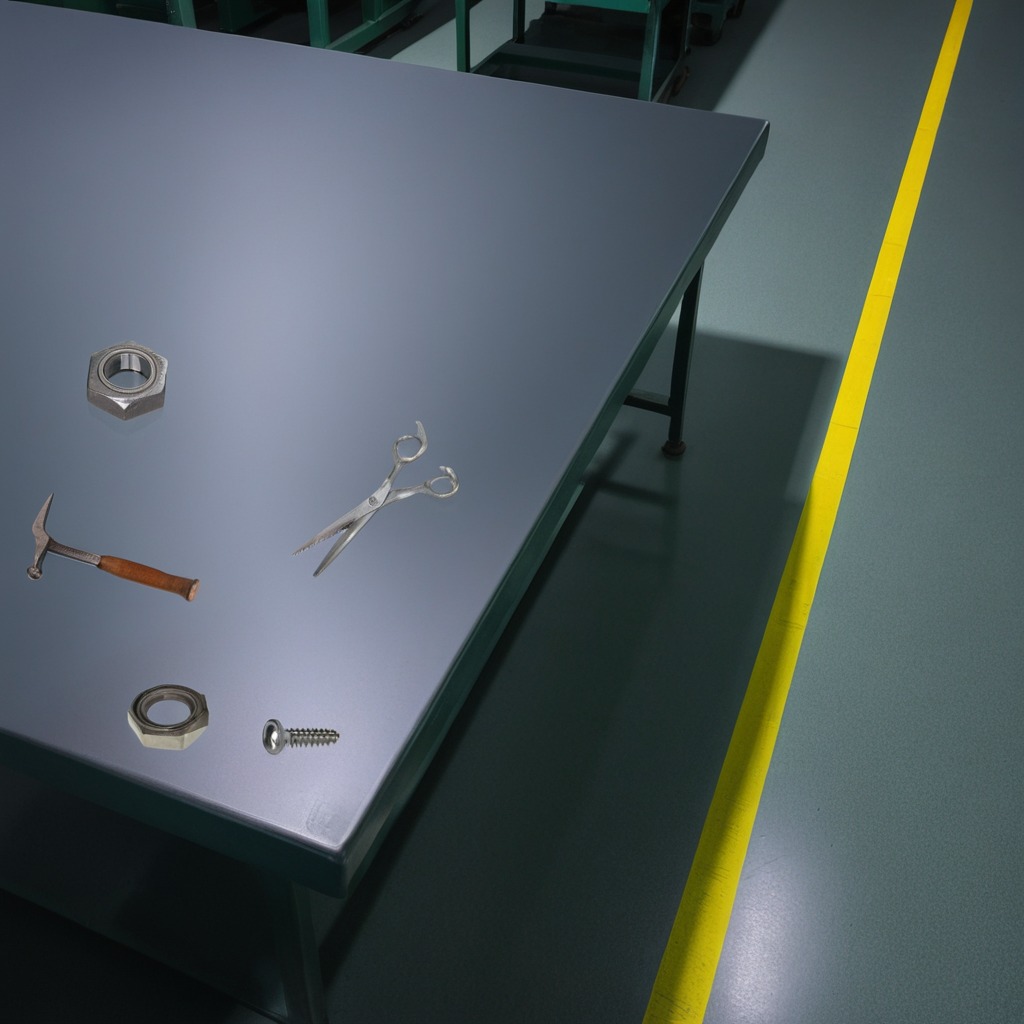
A metal ball bearing, a metal machine screw, a hammer, a metal nut, and a pair of scissors are lying on a clean empty table in a railway signal maintenance room lit by harsh overhead fluorescents.